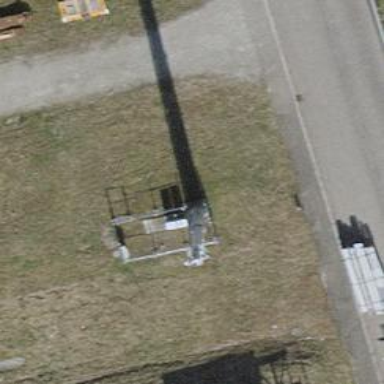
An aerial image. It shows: Mast tower used for communication.